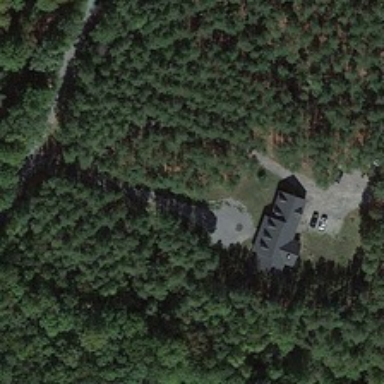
Many green trees are around a gray building with two cars .